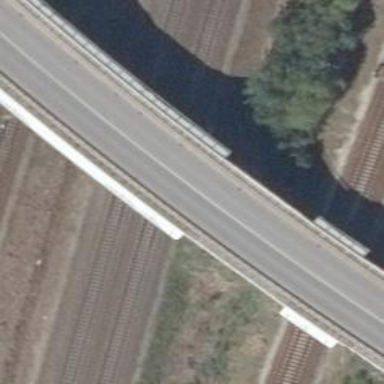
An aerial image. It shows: Milestone along the railway with catenary mast.